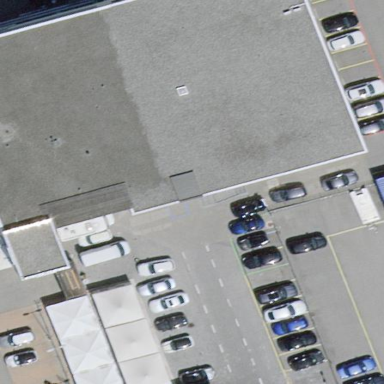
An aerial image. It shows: Building housing car shop.